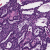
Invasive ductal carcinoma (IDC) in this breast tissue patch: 1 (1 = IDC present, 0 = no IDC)